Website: bh-photo
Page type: customer-info-address
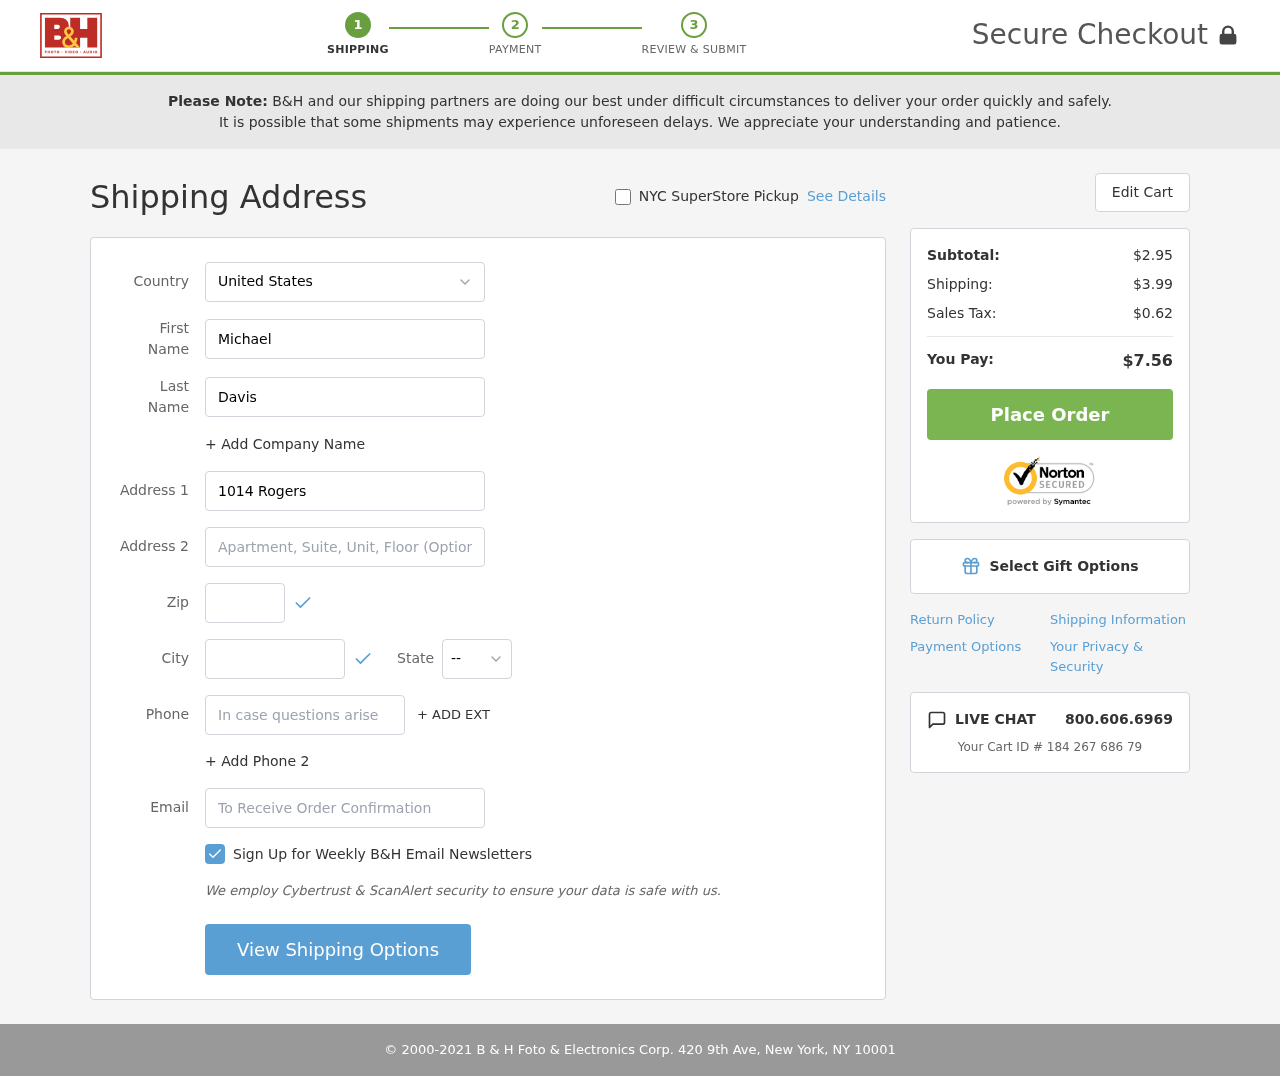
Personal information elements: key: PII_CITY
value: New Elizabethberg
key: PII_COUNTRY
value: United States
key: PII_EMAIL
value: michael.davis@gmail.com
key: PII_FIRSTNAME
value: Michael
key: PII_LASTNAME
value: Davis
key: PII_PHONE
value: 5139827659
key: PII_POSTCODE
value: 41703
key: PII_STATE_ABBR
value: LA
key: PII_STREET
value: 1014 Rogers Lodge
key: PII_STREET2
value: Apt. 362
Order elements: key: ORDER_SUBTOTAL
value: $2.95
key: ORDER_SHIPPING_COST
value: $3.99
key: ORDER_TAX
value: $0.62
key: ORDER_TOTAL
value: $7.56
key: ORDER_ID
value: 184 267 686 79